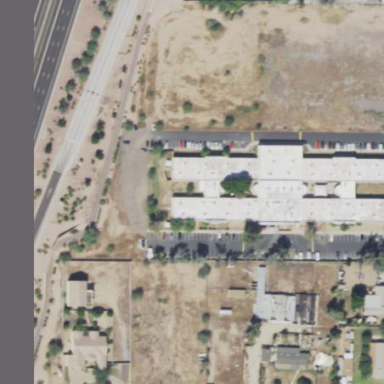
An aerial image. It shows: Nursing home.